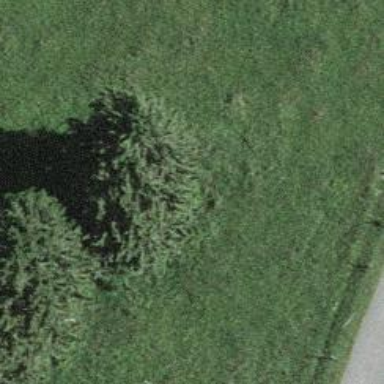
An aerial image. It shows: Single tag "natural: tree."